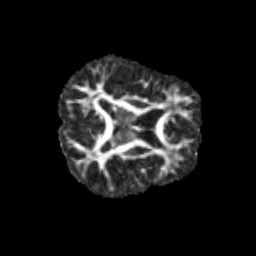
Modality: FA
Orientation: axial
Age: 9
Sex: male
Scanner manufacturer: siemens
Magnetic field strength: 3 T
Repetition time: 3.8 s
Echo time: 0.07 s